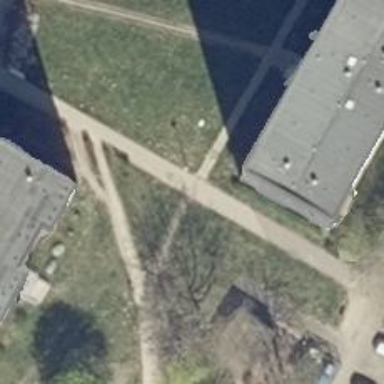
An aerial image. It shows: Footway with concrete surface.